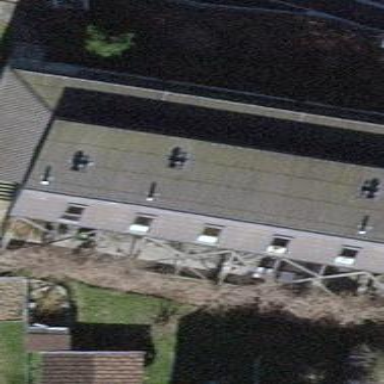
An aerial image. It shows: Residential building.